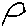
Label: bird